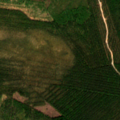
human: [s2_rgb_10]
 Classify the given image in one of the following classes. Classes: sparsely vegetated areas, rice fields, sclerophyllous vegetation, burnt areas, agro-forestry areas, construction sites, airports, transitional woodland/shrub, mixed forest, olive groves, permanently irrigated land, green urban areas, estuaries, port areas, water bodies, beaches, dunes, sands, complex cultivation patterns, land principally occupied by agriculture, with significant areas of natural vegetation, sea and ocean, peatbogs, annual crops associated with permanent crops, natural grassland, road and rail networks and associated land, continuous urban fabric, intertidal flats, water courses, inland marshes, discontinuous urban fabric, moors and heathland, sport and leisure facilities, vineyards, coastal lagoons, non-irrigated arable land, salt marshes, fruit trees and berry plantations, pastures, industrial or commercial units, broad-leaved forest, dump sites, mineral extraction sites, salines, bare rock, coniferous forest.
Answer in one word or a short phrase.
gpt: coniferous forest, mixed forest, transitional woodland/shrub